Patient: sex M, age 58
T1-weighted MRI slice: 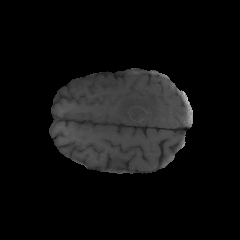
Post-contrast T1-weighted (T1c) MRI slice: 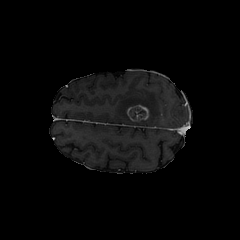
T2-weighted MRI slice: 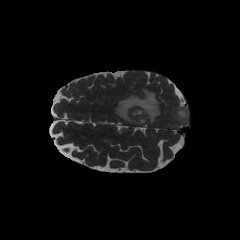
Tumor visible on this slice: yes
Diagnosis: Glioblastoma, IDH-wildtype
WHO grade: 4